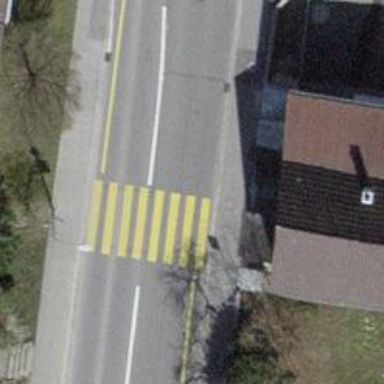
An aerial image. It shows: Uncontrolled zebra crossing on the road.